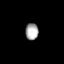
Tissue: skin
Cell type: Fibroblasts
Senescence score: 0.7962
Nuclear area (px): 209
Mean DAPI intensity: 171.081